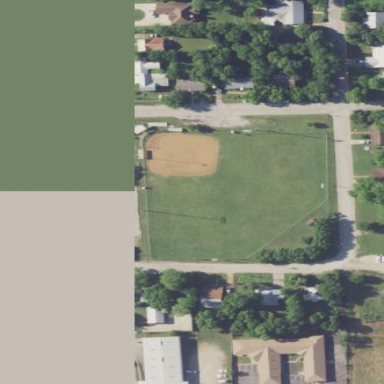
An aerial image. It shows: Baseball pitch for leisure land.